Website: home-depot
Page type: delivery-shipping
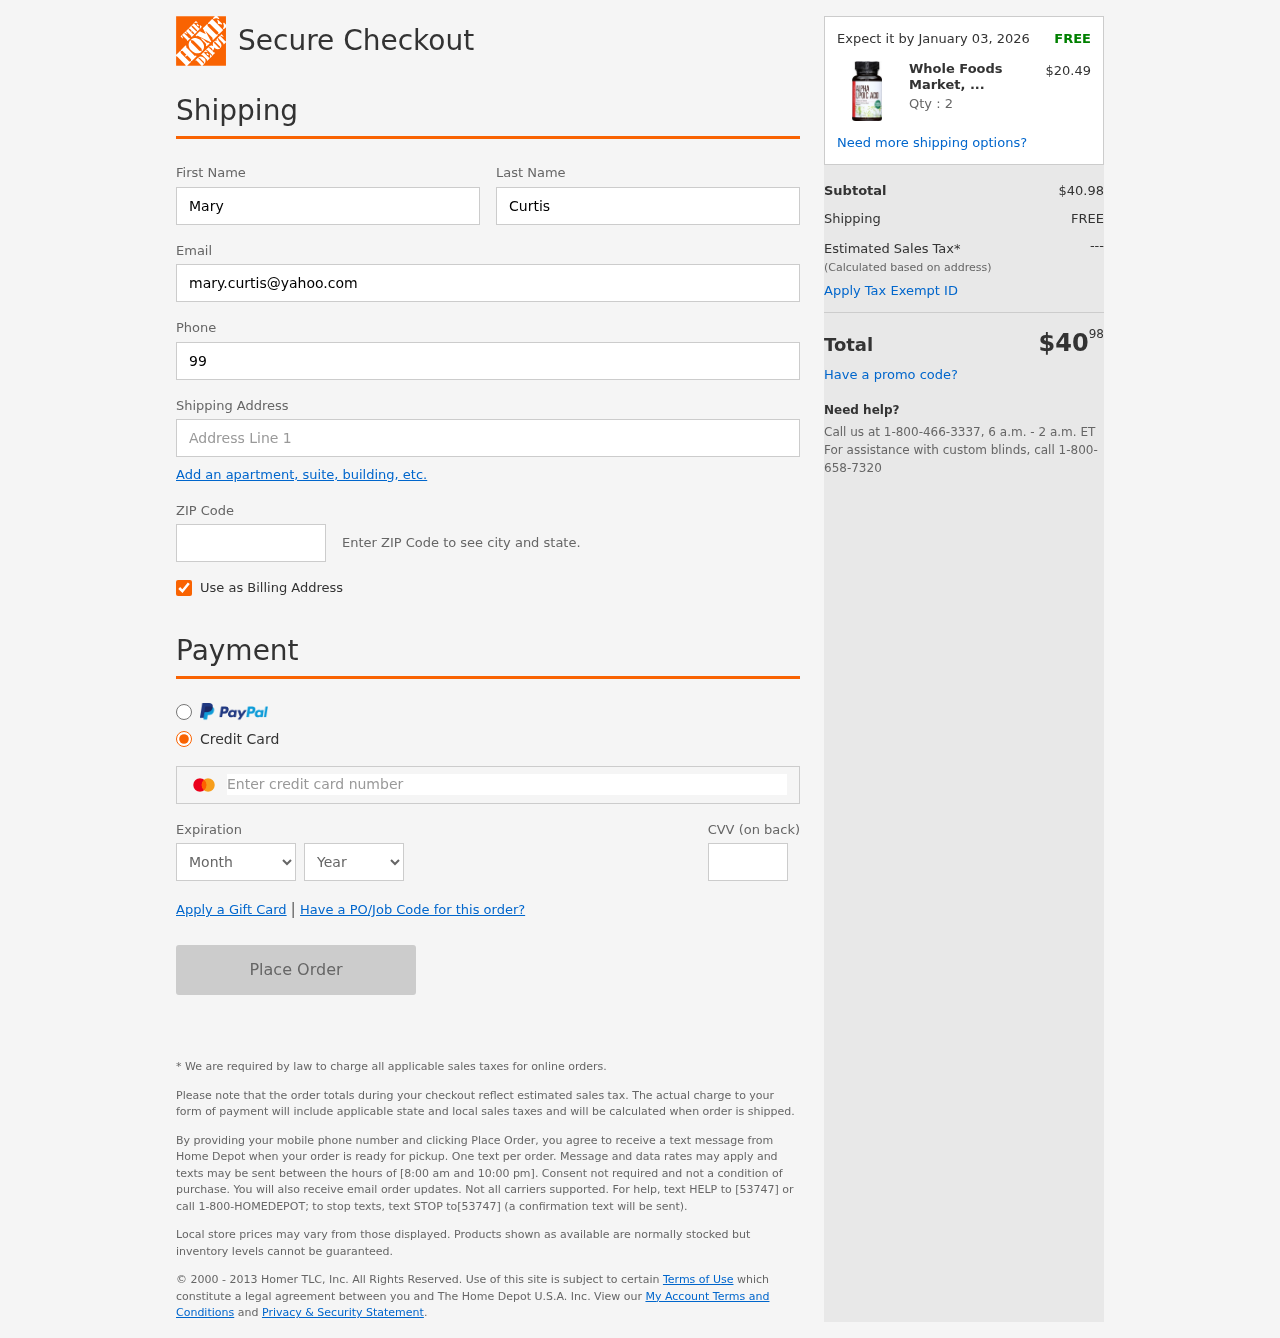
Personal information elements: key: PII_CARD_CVV
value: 989
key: PII_CARD_EXPIRY_MONTH
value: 07
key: PII_CARD_EXPIRY_YEAR
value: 26
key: PII_CARD_NUMBER
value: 2269 8611 9447 0024
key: PII_EMAIL
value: mary.curtis@yahoo.com
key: PII_FIRSTNAME
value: Mary
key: PII_LASTNAME
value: Curtis
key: PII_PHONE
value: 9908884636
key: PII_POSTCODE
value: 65121
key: PII_STREET
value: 82069 Phillips Courts Apt. 395
Product elements: key: PRODUCT1_NAME
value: Whole Foods Market, Alpha Lipoic Acid 100mg, 90 ct
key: PRODUCT1_PRICE
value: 20.49
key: PRODUCT1_QUANTITY
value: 2
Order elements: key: ORDER_DELIVERY_DATE
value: Expect it by January 03, 2026
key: ORDER_SUBTOTAL
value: $40.98
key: ORDER_SHIPPING_COST
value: FREE
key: ORDER_TOTAL
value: $4098